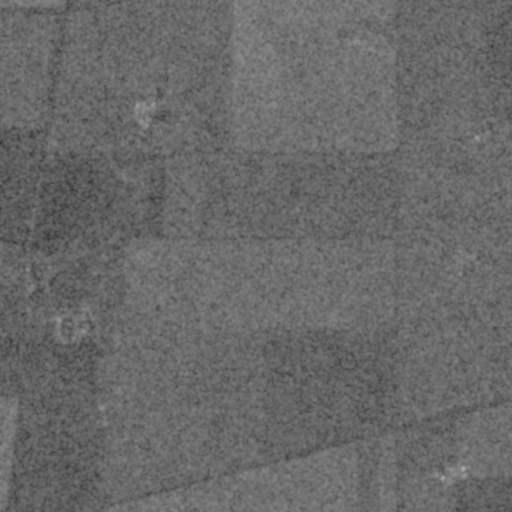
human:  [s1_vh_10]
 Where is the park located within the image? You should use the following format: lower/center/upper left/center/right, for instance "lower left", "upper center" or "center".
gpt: The park is located in the center left of the image.
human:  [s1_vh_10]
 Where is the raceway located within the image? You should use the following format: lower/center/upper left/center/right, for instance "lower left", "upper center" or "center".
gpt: The raceway is located in the center left of the image.
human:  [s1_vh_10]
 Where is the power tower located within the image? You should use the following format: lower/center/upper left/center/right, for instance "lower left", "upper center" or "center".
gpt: There is no power tower in the image.

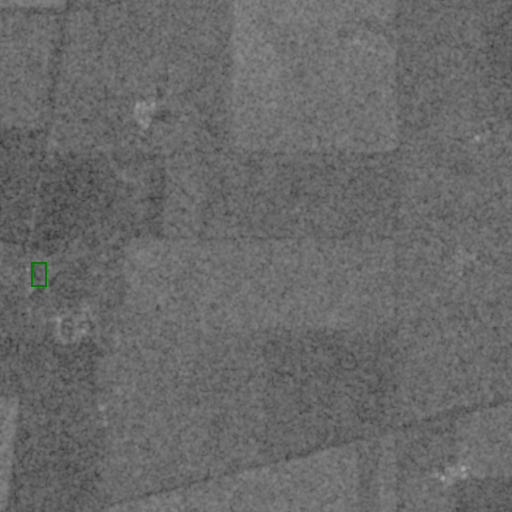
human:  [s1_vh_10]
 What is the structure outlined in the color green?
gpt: The structure outlined in green is a park.
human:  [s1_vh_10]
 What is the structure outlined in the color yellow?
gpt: There is no yellow outline.